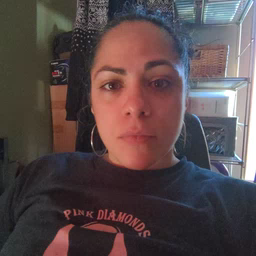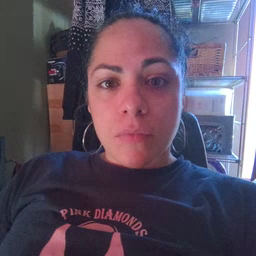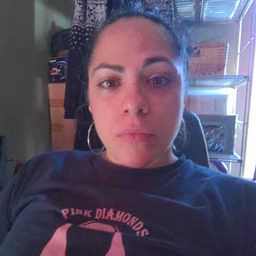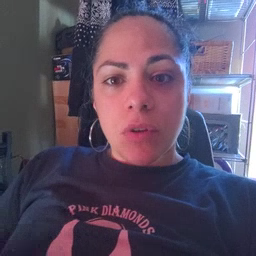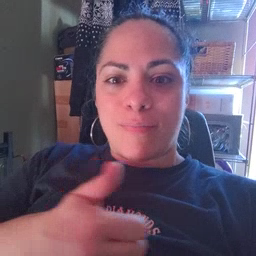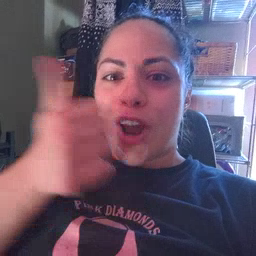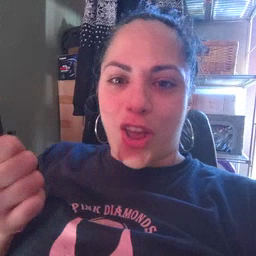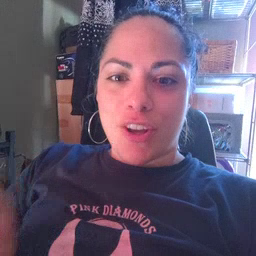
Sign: another